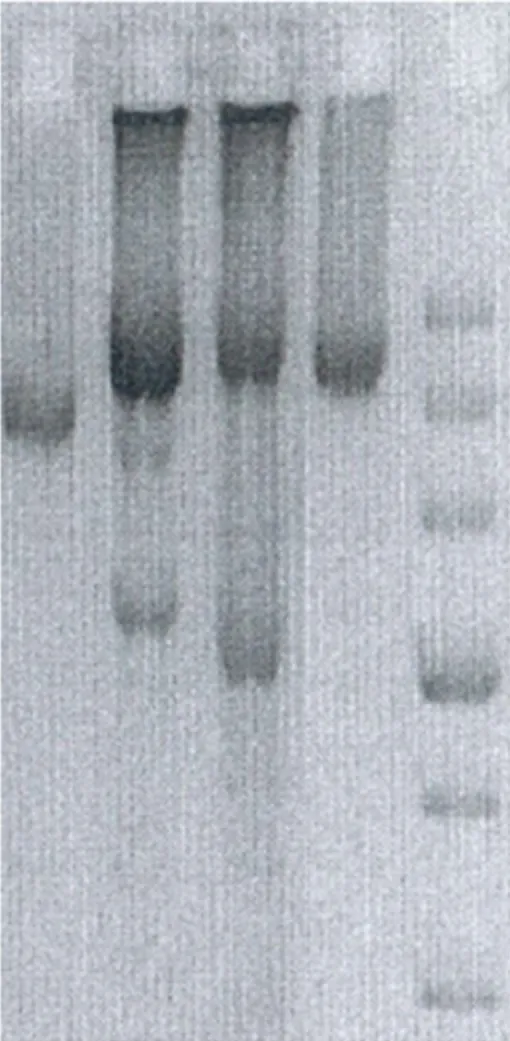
Long range PCR. Long range PCR showing multiple deletions on muscle mtDNA in P3 compared to a patient showing a single mtDNA single deletion (C), a POLG mutated patient with a similar age showing multiple deletions (C2), and a normal control (NC).
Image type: pathology (fish)